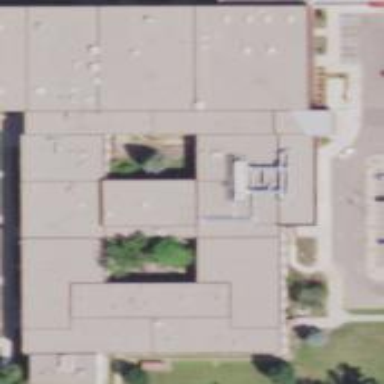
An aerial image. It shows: School building.